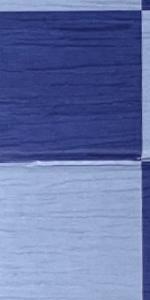
Label: Empty